Aerial crown-view tile of a tropical tree (Barro Colorado Island, Panama), acquired 20250915:
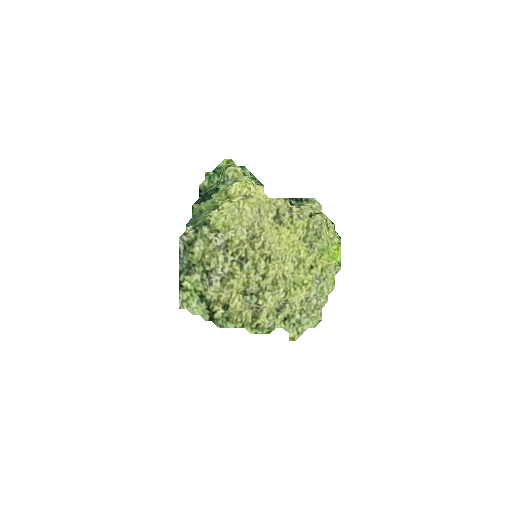
Species: Aiouea montana
GBIF accepted scientific name: Aiouea montana
Crown area: 29.66 m²